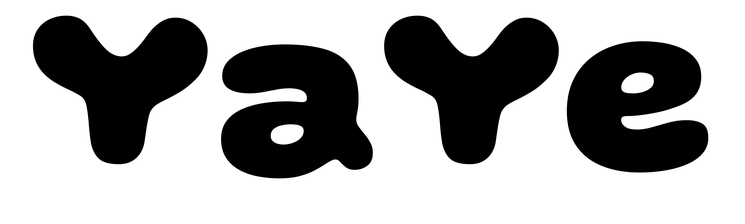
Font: Gluten_ExtraBold